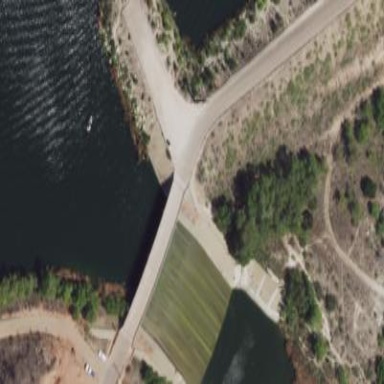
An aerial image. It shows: Dam along waterway.